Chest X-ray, PA view. Patient: 55 years old, sex F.
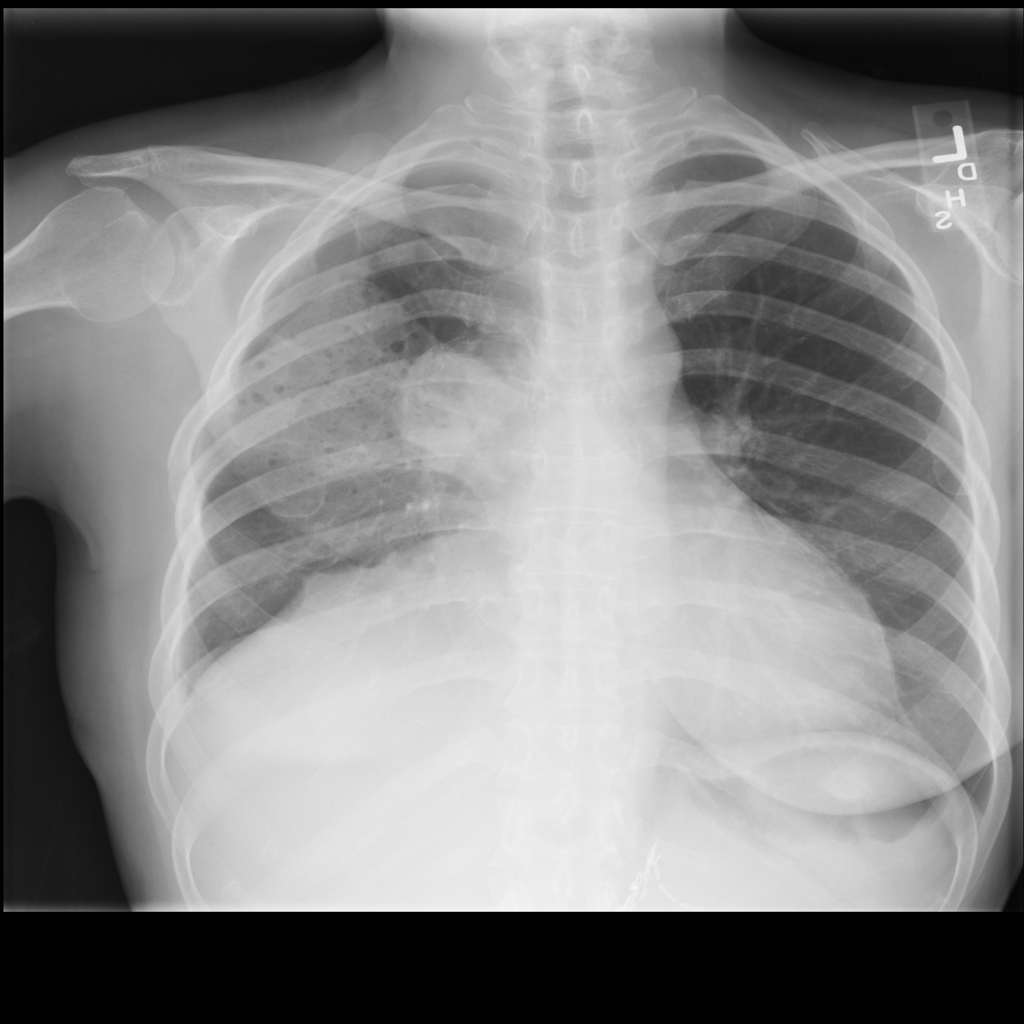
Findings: Infiltration